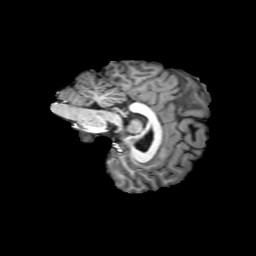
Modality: T1w
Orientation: sagittal
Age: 27
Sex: female
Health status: ill